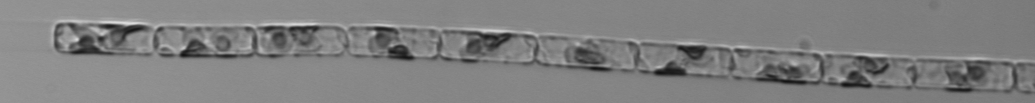
Label: Guinardia_delicatula